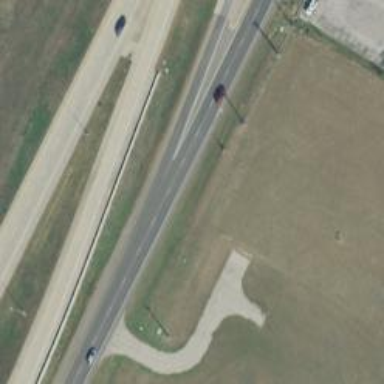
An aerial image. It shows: Secondary road with frontage access.